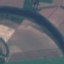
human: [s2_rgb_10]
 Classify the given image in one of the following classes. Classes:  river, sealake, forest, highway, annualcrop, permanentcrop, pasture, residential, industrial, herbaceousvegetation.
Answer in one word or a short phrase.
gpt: River